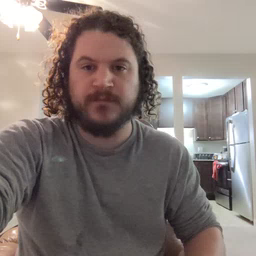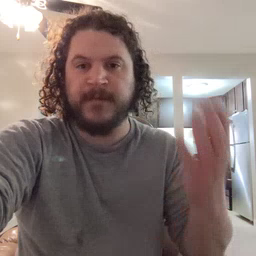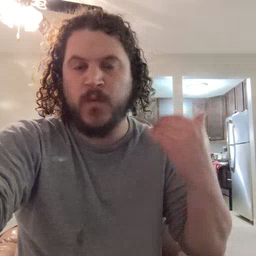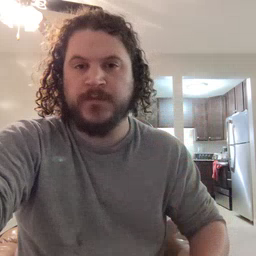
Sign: before